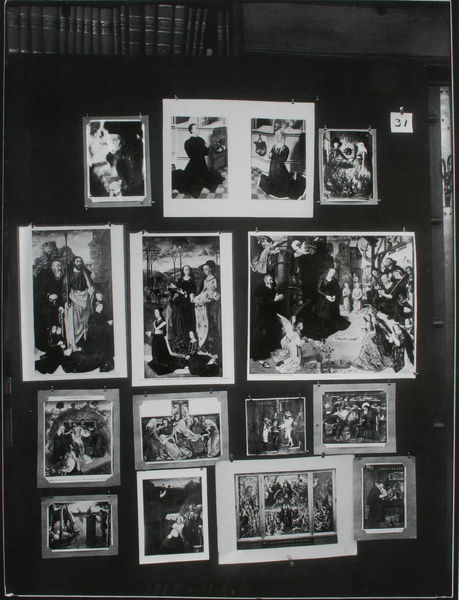
Titel: Der Bilderatlas Mnemosyne - Tafel 31
Künstler: Aby Warburg
Standort: London
Institution: Warburg Institute ©
Schlagwörter: dunkel, flügel, gemälde, gott, himmel, mann, weiß, frauen, menschen, frau, grau, hell, hintergrund, männer, raum, schwarz, ansammlung, wand, barock, bibel, mensch, rahmen, bild, vorhang, kirche, gewand, engel, schiff, bilder, bücher, fotos, stab, laden, figuren, church, men, people, religious, white, women, tafel, black, noir, old, woman, karten, atelier, pictures, collage, foto, fotografie, photographie, berlin, buch, glaube, kreuz, religion, viele, schwarz weiß, seite, beten, gebet, altar, photo, ausstellung, karton, zahl, christus, jesus, kreuzabnahme, kreuzigung, angel, angels, man, mittelalter, betende, knieen, priester, child, hochzeit, bibliothek, regale, sammlung, heilige, museum, hängung, maria, madonna, black and white, anbetung, glauben, fotographie, petrus, books, glass, paintings, nummer, wings, boats, christi, josef, joseph, frames, small, abbildungen, photografie, family, archiv, dokumentation, art, board, large, retabel, stifter, passepartout, ikonographie, ikonen, altäre, christ, katholisch, book, atlas, passion, darstellungen, illustrationen, lexikon, votiv, klammern, eyck, fotografien, tafelbilder, photos, altartafeln, postkarten, saints, scenes, stecknadeln, ablass, photographs, enzyklopädie, warburg, collection, photographien, madonnen, aby warburg, mnemosyne, reproduktionen, der bilderatlas mnemosyne, aby, bücker, iconen, lexika, rahmen stecknadeln, schwarzweiz, tafel 37, pin, album, 1880, scrapbook, photo album, nt, 14, at, 31, poskarten, scrap, photgraph, tryptich, display, arranged, bildwand, photographes